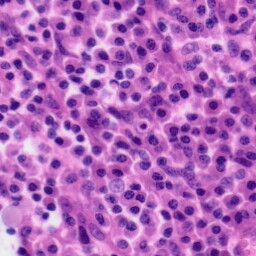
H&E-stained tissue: Tonsil